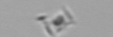
Label: Bacillariophyceae_morphotype1